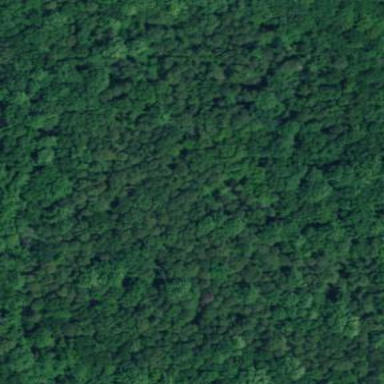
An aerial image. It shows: Area of evergreen woodland.